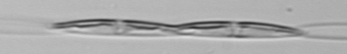
Label: Pseudo-nitzschia